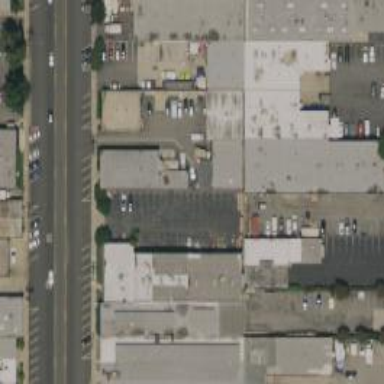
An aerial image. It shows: Industrial building.